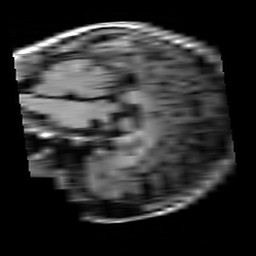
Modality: T1w
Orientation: sagittal
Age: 36
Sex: female
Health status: healthy
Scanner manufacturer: siemens
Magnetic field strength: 3 T
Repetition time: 4.1 s
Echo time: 0.0085 s